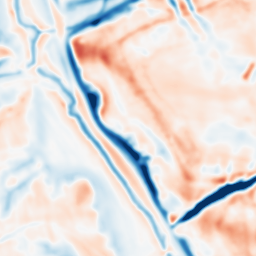
Category: multiscale
Decomposition family: dog_multiscale
Decomposition parameters: sigma_ratio: 1.6
n_scales: 3
base_sigma: 2
Upsampling method: lanczos
Upsampling parameters: scale: 8
Upsampling scale: 8